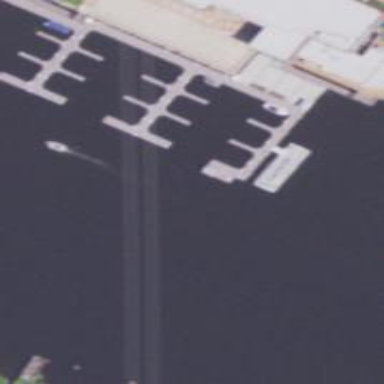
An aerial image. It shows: Man-made pier.